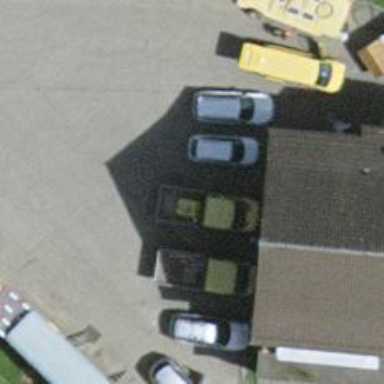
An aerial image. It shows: Fuel station.